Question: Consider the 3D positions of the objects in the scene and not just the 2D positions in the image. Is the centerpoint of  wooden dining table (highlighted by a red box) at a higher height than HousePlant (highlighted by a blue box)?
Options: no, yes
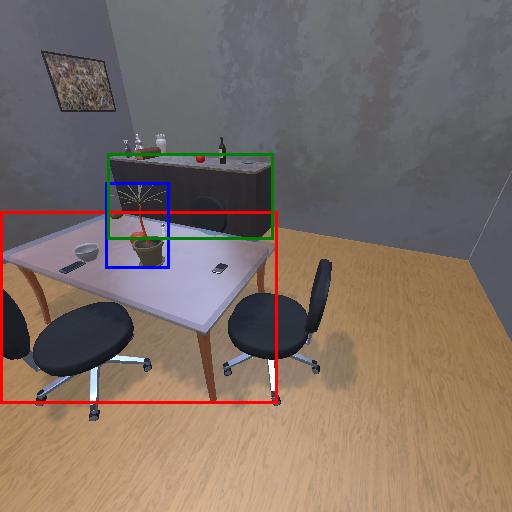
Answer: no